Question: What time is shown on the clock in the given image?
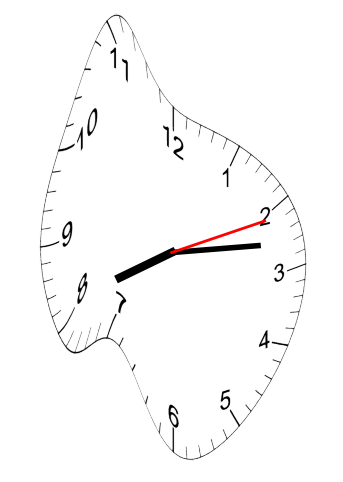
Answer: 08:13:11